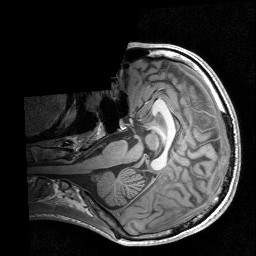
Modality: T1w
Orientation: axial
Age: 25
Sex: male
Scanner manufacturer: siemens
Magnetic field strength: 3 T
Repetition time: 1.9 s
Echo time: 0.00226 s